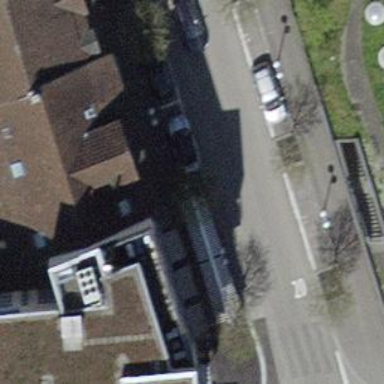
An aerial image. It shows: Building housing restaurant and hotel.